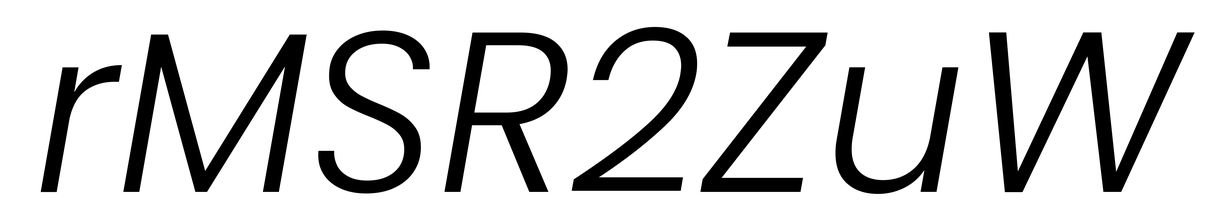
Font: Poppins-LightItalic